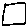
Label: square